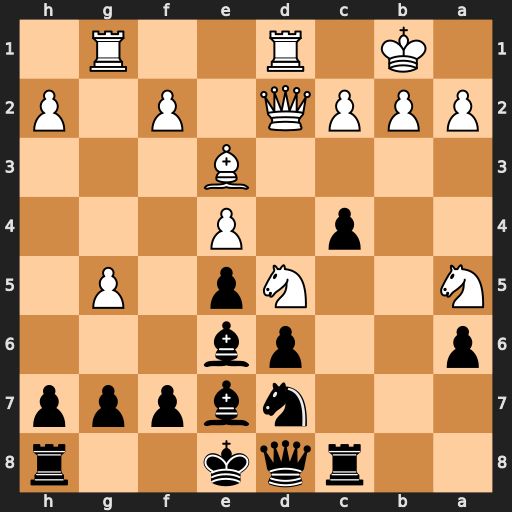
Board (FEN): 2rqk2r/3nbppp/p2pb3/N2Np1P1/2p1P3/4B3/PPPQ1P1P/1K1R2R1
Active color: b
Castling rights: k
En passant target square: -
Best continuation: c3 Nxc3 Qxa5